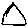
Label: triangle